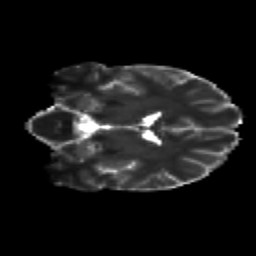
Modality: T2w
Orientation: coronal
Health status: healthy
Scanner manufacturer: siemens
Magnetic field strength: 3 T
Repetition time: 12 s
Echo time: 0.092 s